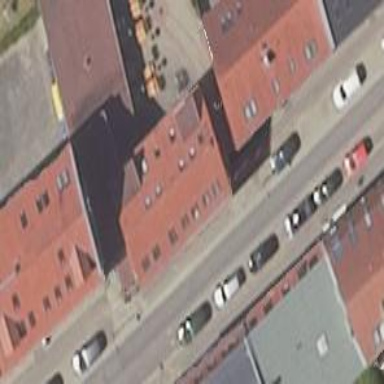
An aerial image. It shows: Restaurant in building.